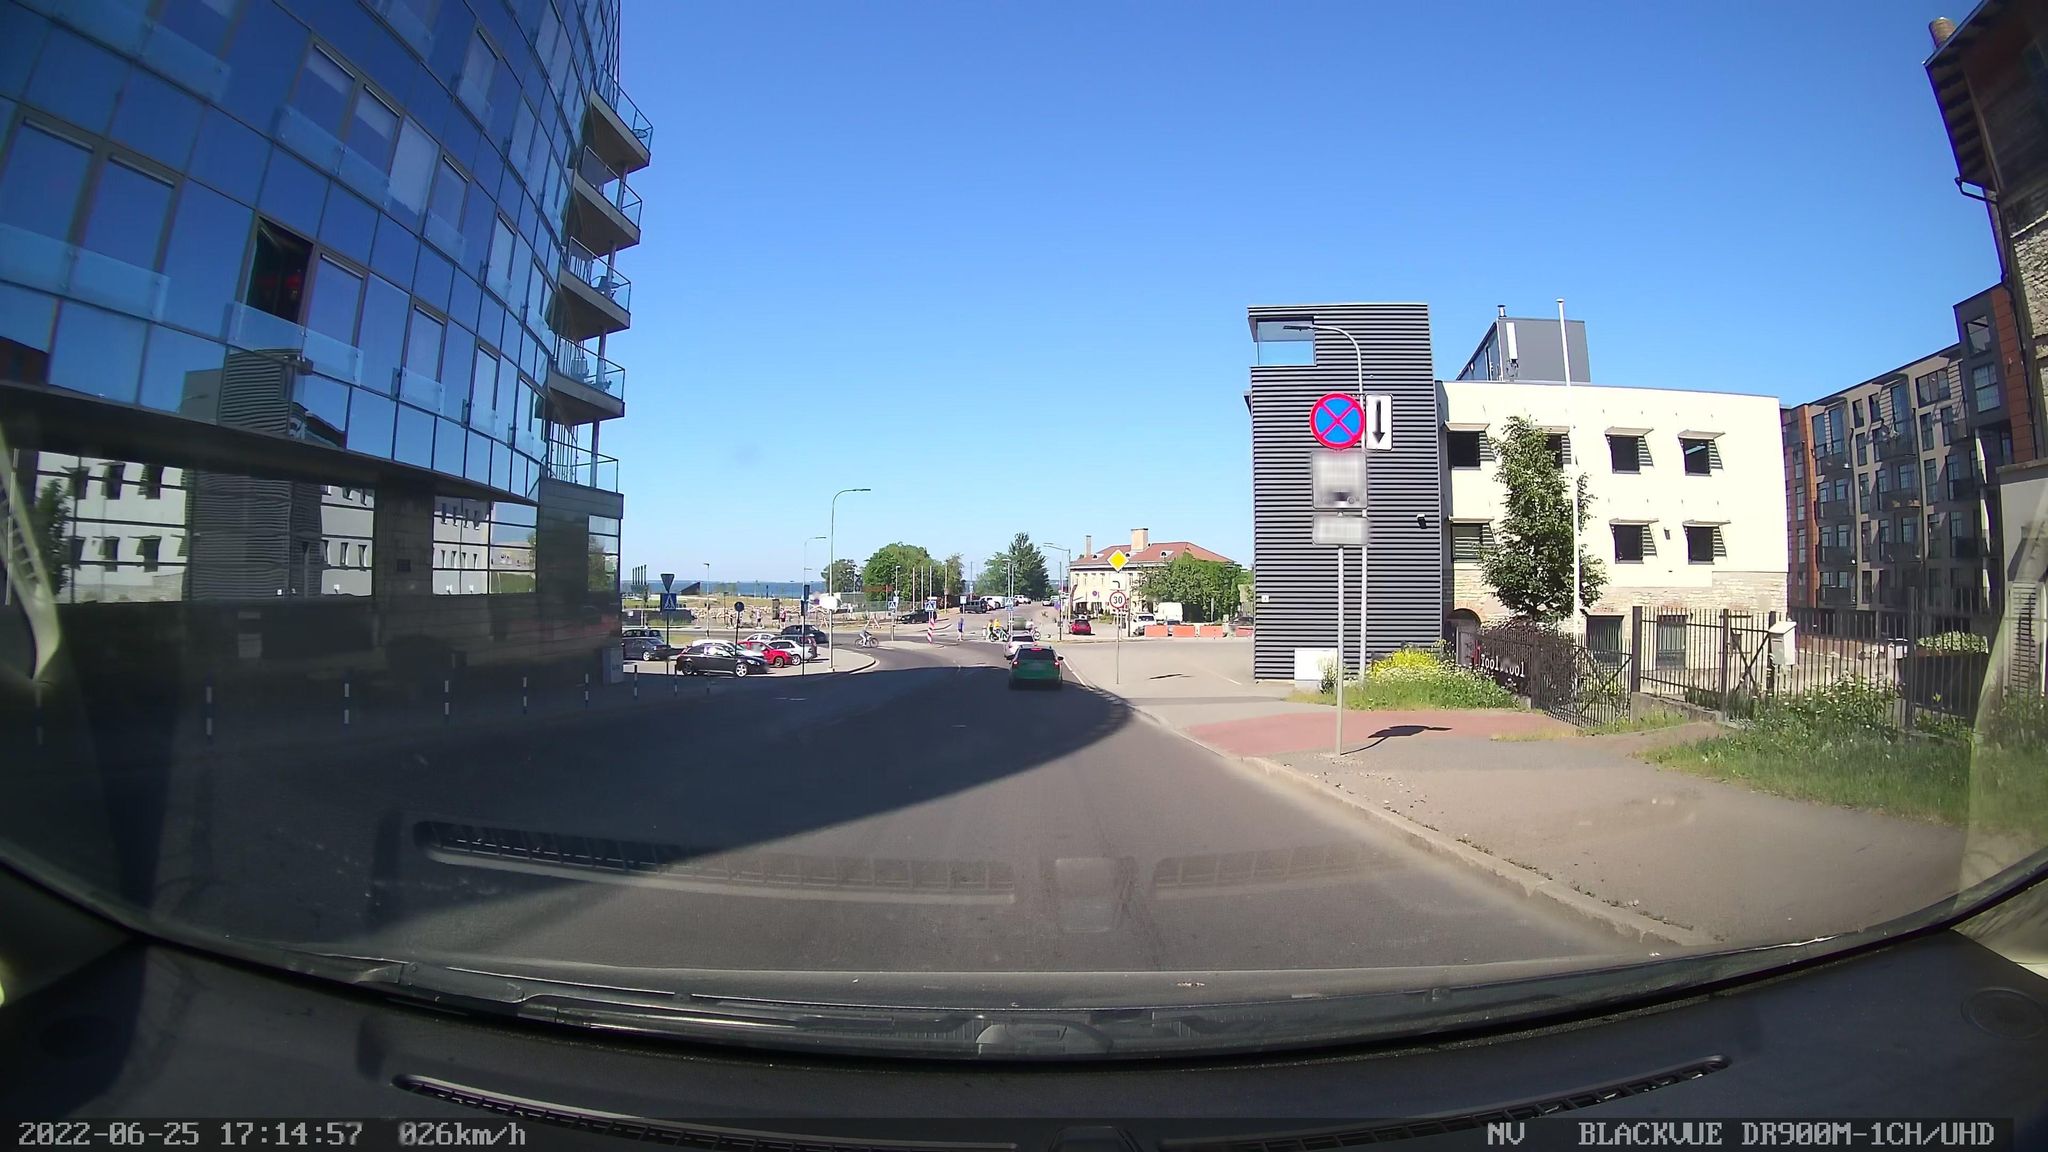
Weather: clear
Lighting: day
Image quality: good
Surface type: driving surface
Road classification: tertiary_link
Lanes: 1
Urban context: urban centre
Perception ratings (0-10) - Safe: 2.6, Lively: 9.25, Beautiful: 7.32, Boring: 1.98, Depressing: 3.71, Wealthy: 7.12